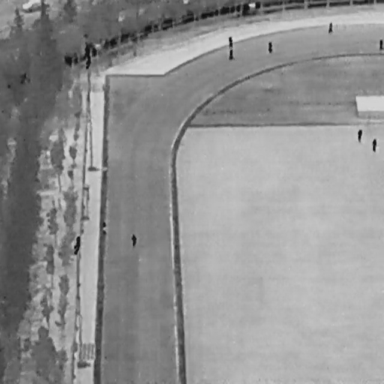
There are nine People in the infrared image.